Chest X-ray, PA view. Patient: 48 years old, sex M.
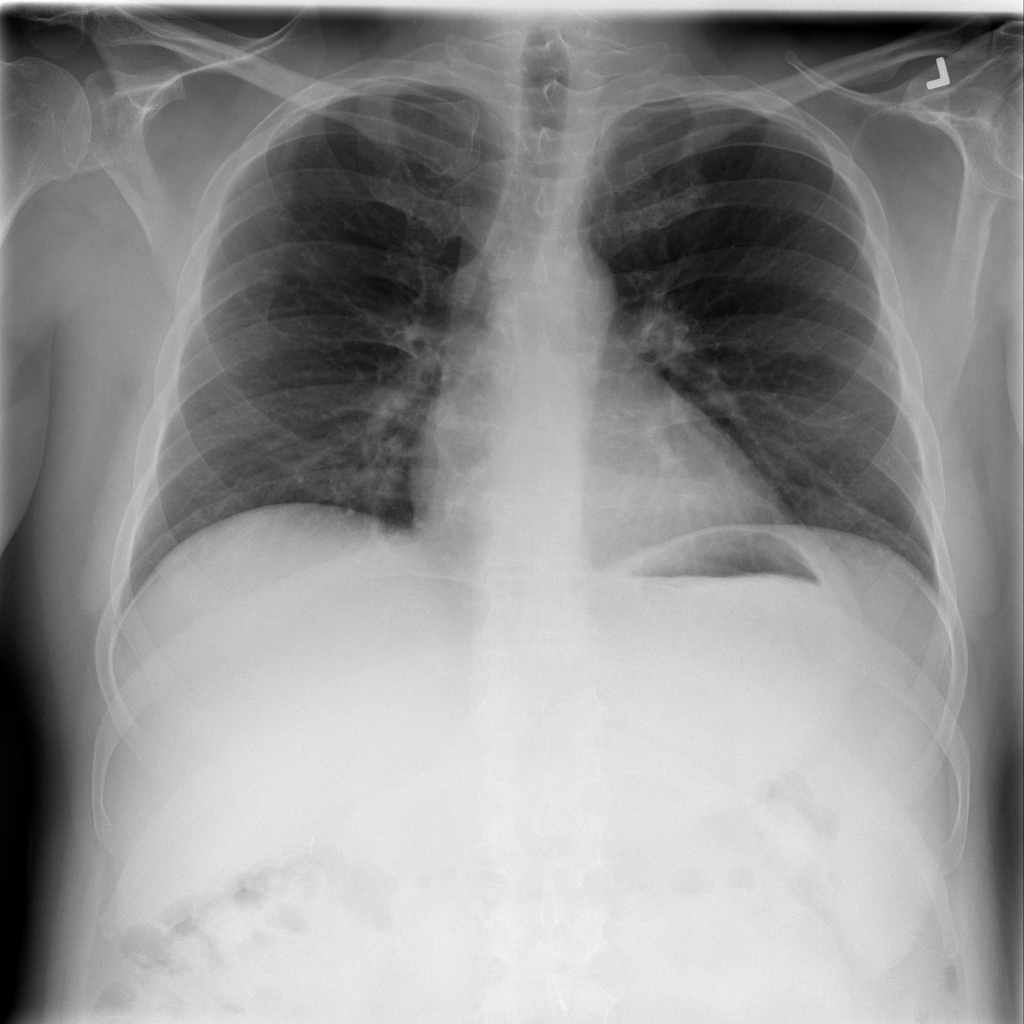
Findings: No Finding